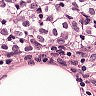
Metastatic tissue present: yes